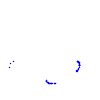
Particle: proton